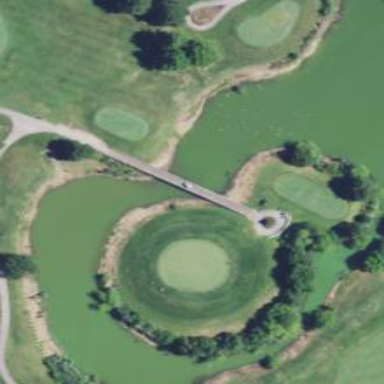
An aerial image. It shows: Water hazard in golf course. The hazard is natural water feature.